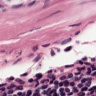
Metastatic tissue present: no